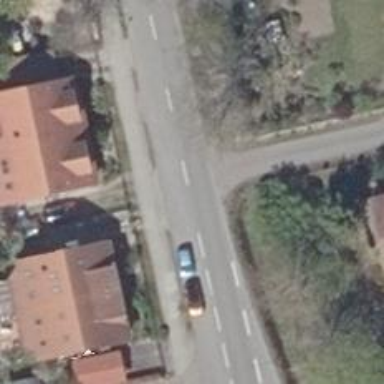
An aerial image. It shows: Smoothly paved residential road.